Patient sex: F
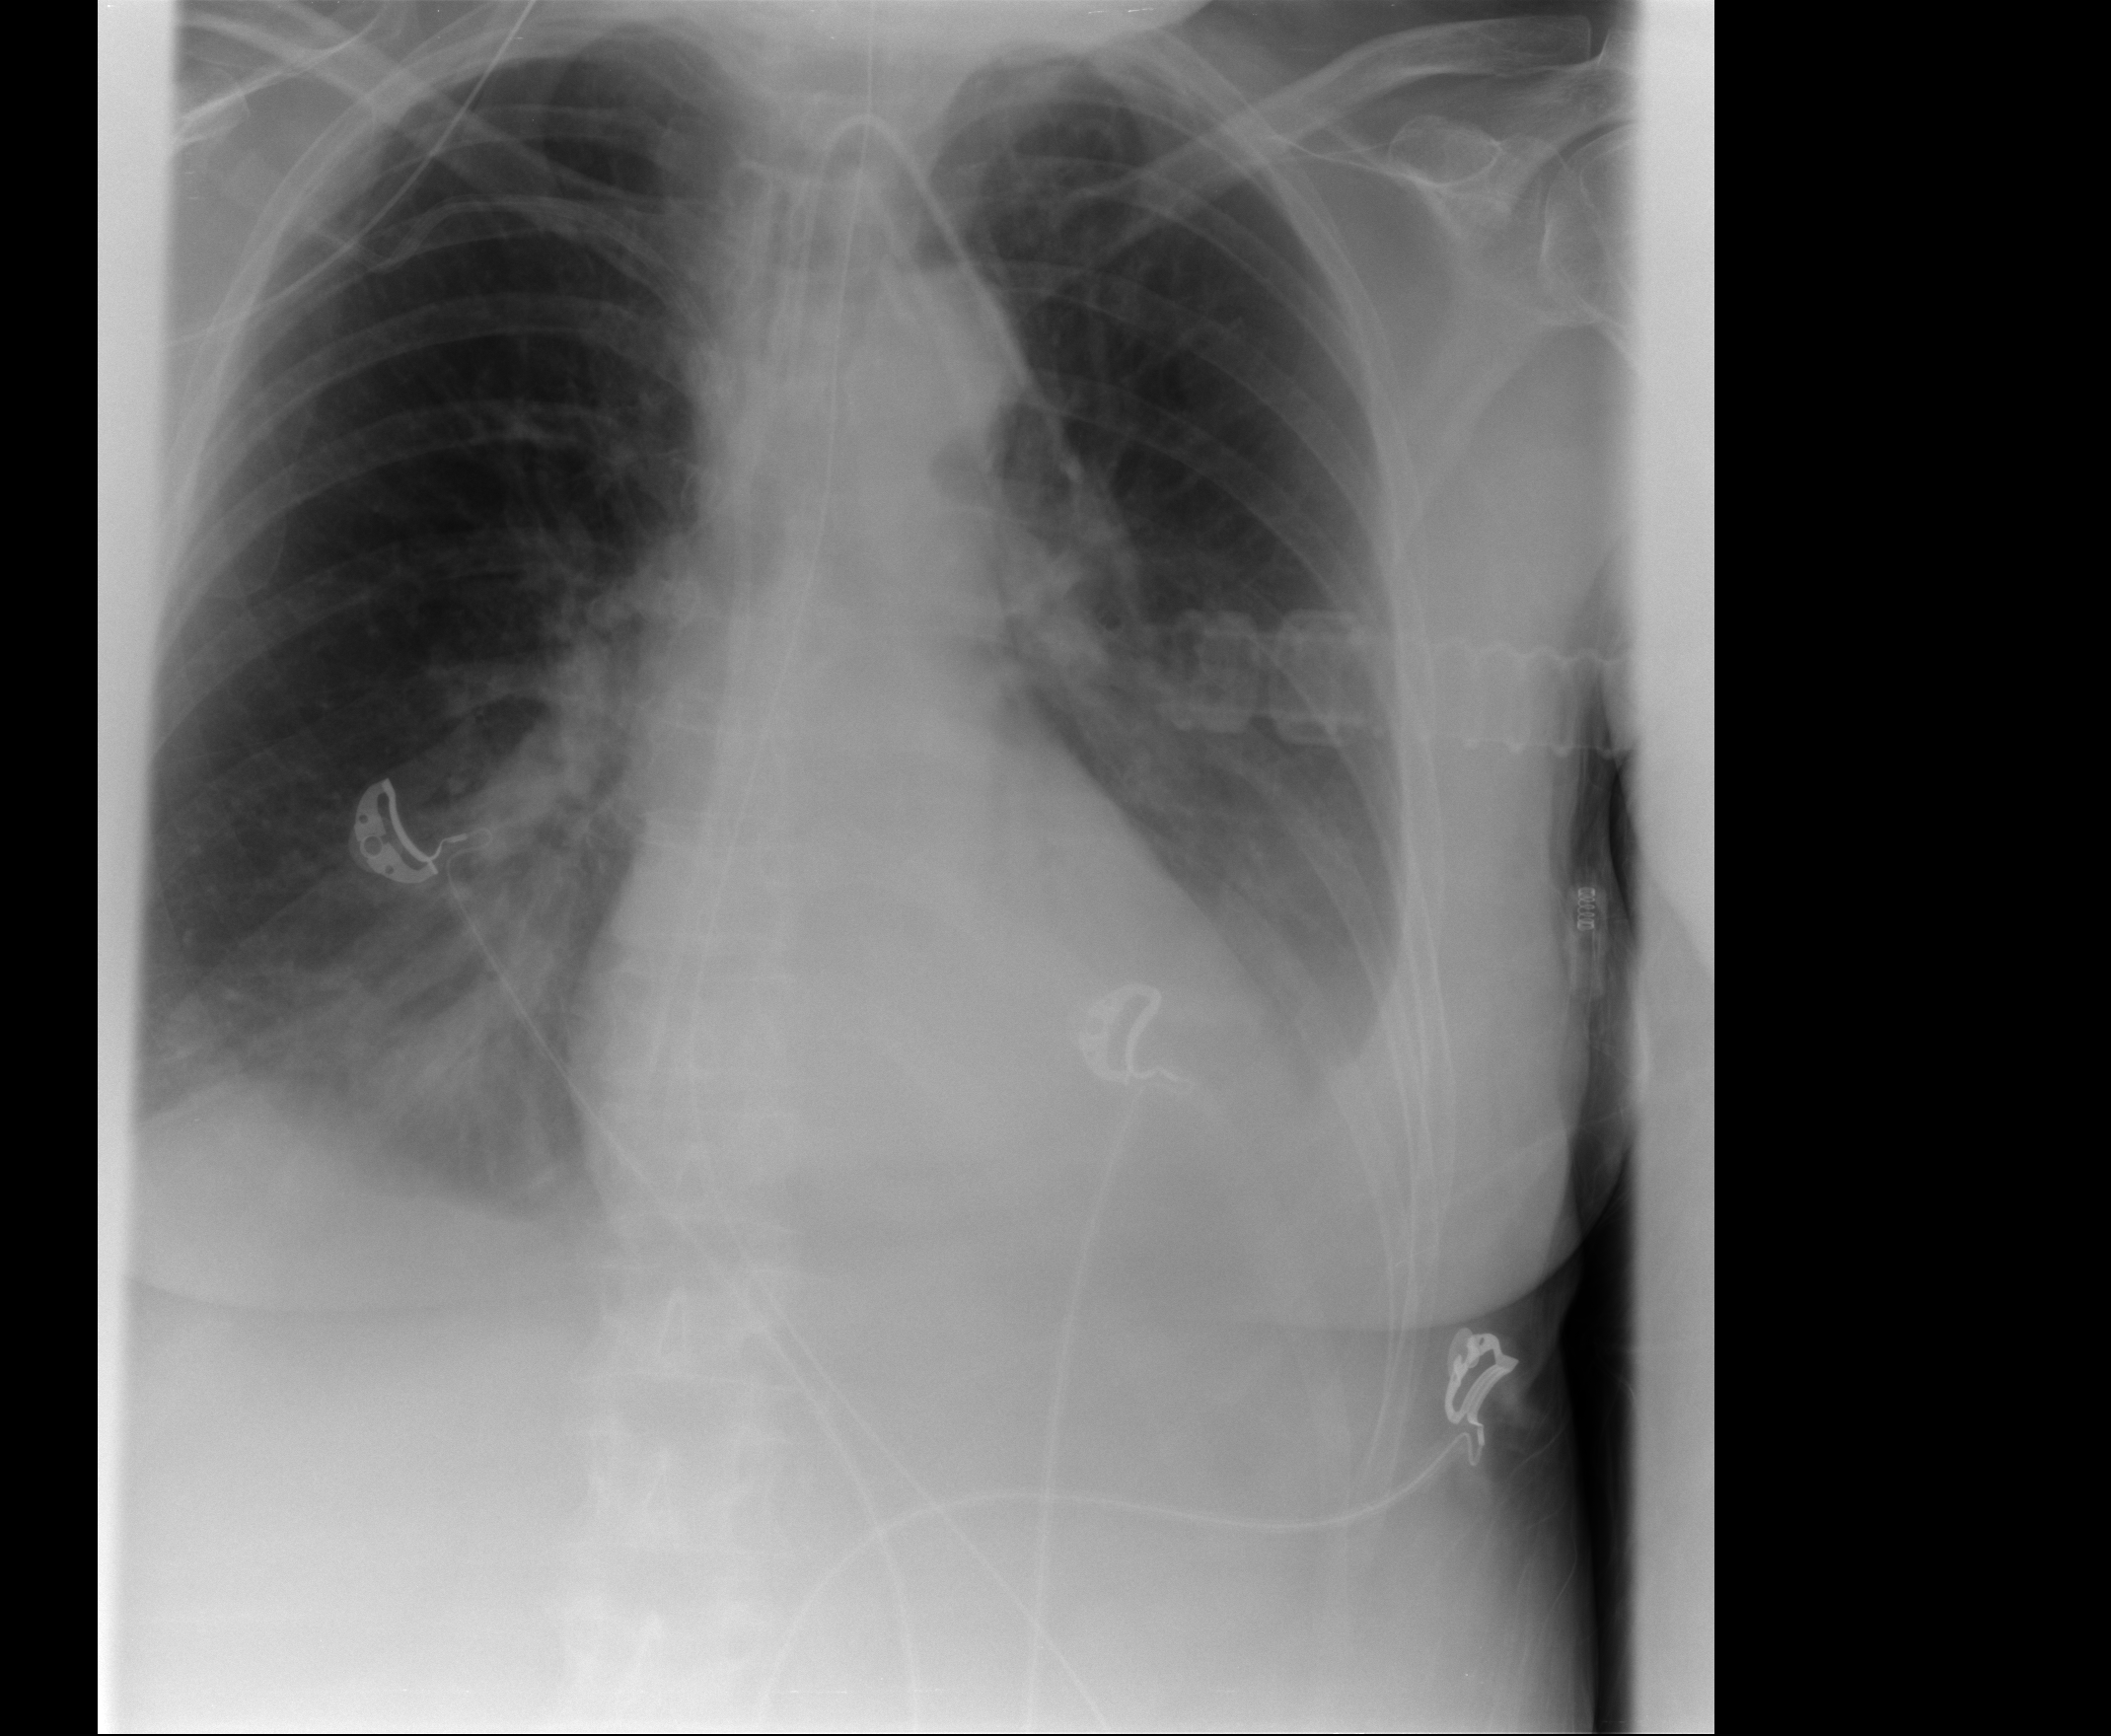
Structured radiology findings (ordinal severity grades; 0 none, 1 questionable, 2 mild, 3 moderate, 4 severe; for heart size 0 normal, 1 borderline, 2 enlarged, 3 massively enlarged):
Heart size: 0
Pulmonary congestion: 0
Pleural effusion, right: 0
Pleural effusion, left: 3
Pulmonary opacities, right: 2
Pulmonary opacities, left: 0
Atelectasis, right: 2
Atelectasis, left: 2